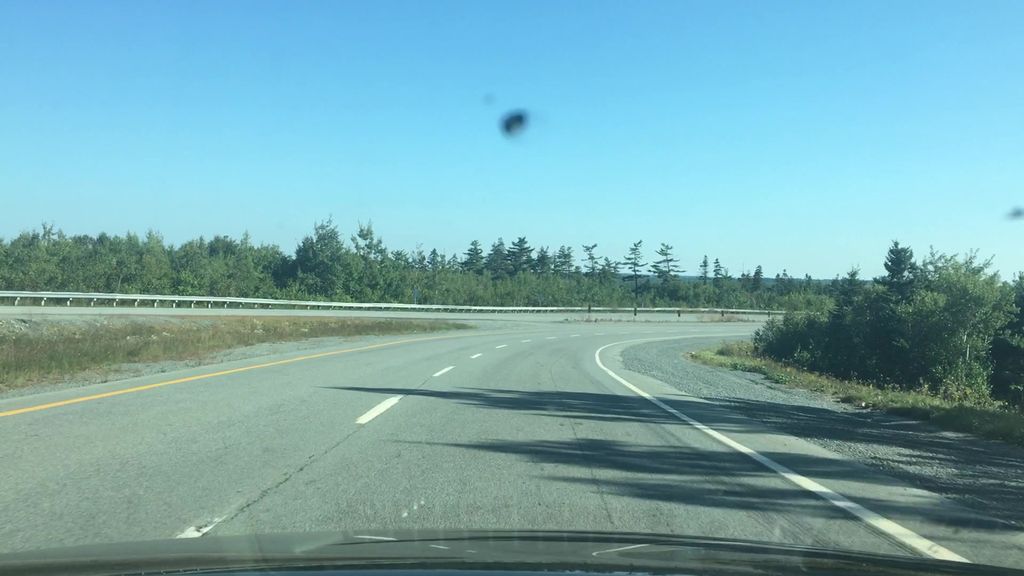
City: halifax